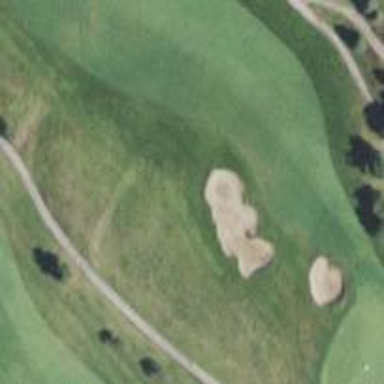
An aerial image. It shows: Scenic golf fairway.